Question: I'm trying to determine the position of a UITableViewCell with respect to the screen. For example, imagine I have a table view with 13 cells (and only 6 of them are visible on the screen, to see the rest you would have to scroll) and I would like to programmatically determine which one of my 13 cells is the last visible one at any point in time.
I am trying to create an effect like this:

And as you scroll down, only the last cell is "blurred" (until you reach the end of the cells).
What I would like to do looks something like this:
'''
if table has more cells that aren't visible at the moment
last visible cell has a different colour
otherwise all cells have the same colour
'''
Now, I can see a very trivial solution being to add a semi-transparent PNG that will achieve this effect but I would like to know if it is possible to do it programmatically.
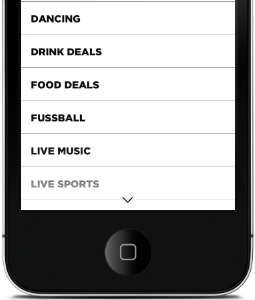
Answer: The 'UITableView' extends from 'UIScrollView', so you can get the 'contentOffset' in order to know if it's at the end of its content using 'yourTableView.contentOffset' and compare with 'contentSize'.